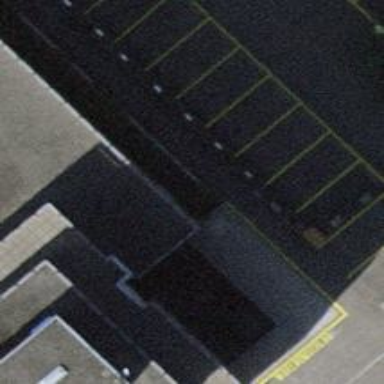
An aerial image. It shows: View of roof of building.